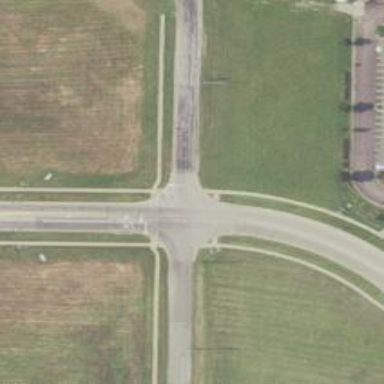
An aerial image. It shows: Solid crossing edge road marking.